Interaction volume radius: 10 \u00c5
Interaction volume height: 10 \u00c5
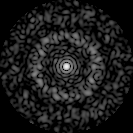
Disorder parameter: 0.8136